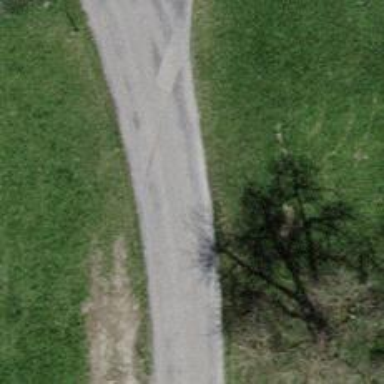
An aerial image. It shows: Unclassified road.